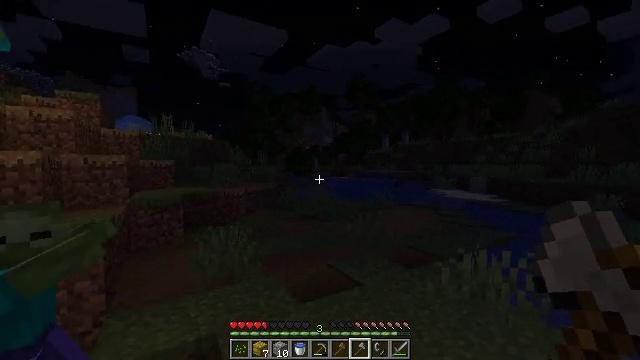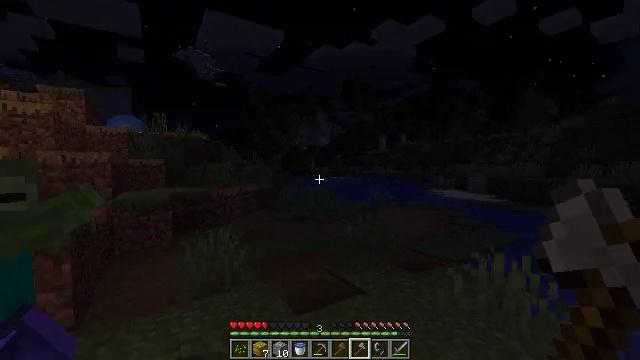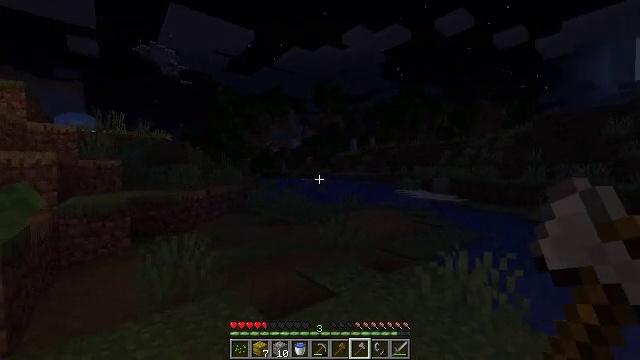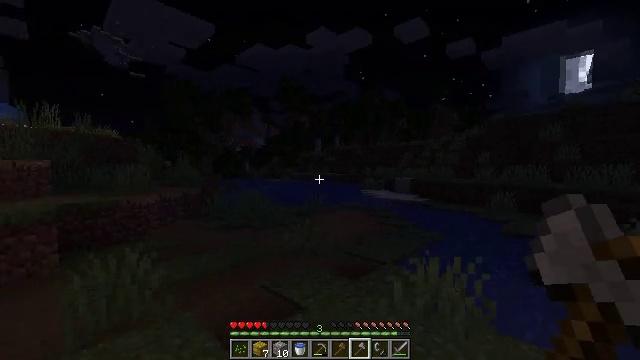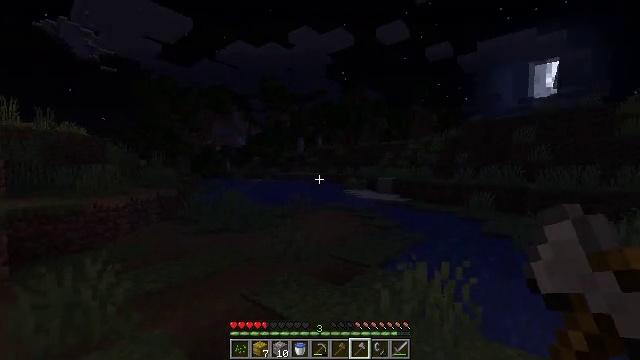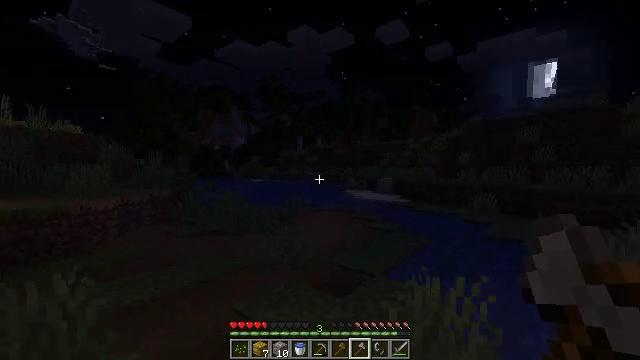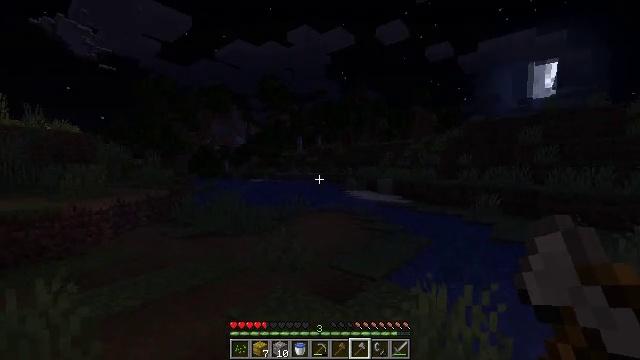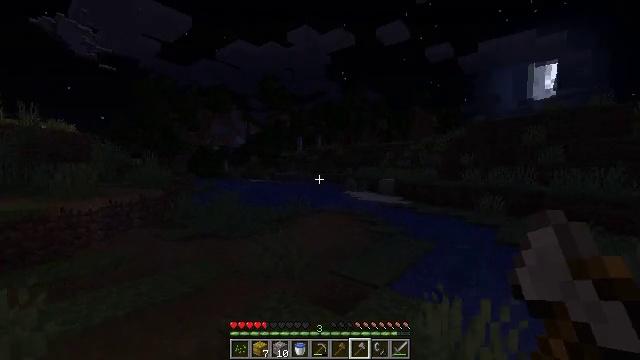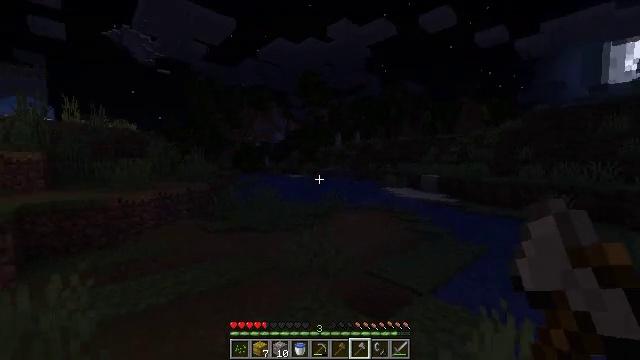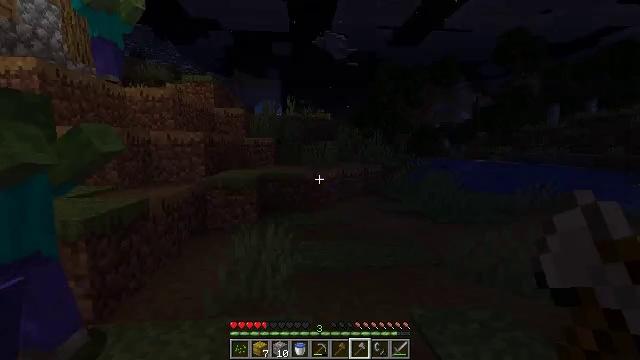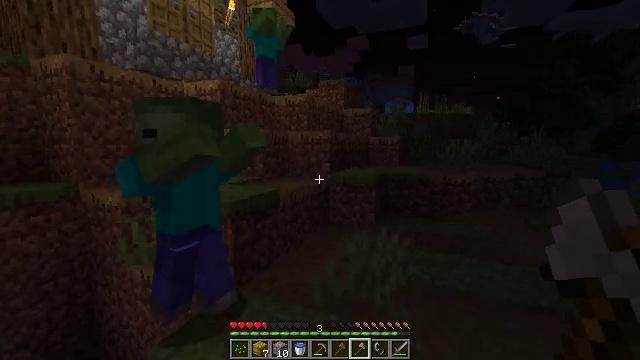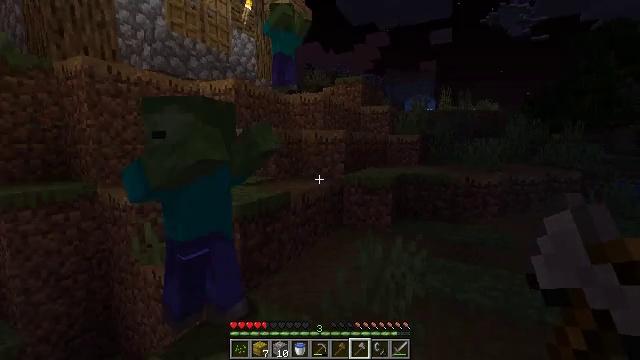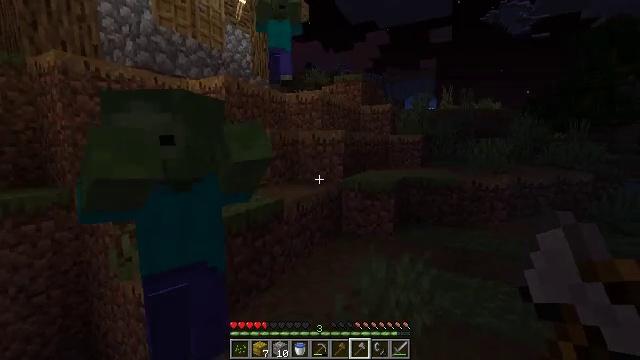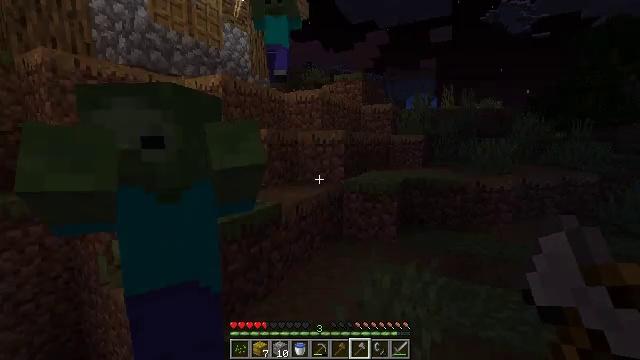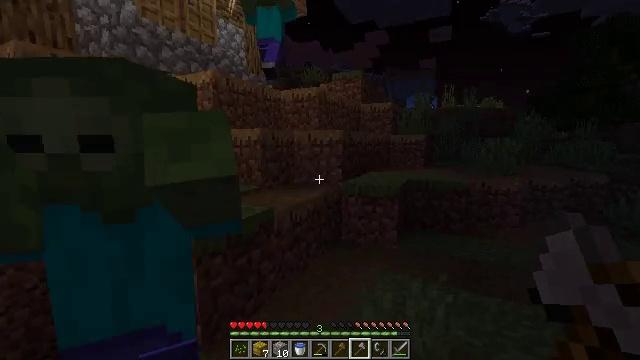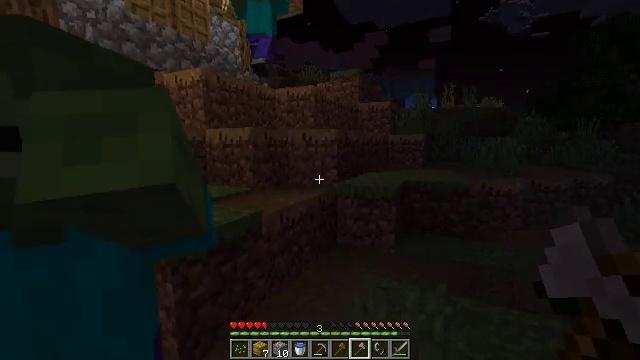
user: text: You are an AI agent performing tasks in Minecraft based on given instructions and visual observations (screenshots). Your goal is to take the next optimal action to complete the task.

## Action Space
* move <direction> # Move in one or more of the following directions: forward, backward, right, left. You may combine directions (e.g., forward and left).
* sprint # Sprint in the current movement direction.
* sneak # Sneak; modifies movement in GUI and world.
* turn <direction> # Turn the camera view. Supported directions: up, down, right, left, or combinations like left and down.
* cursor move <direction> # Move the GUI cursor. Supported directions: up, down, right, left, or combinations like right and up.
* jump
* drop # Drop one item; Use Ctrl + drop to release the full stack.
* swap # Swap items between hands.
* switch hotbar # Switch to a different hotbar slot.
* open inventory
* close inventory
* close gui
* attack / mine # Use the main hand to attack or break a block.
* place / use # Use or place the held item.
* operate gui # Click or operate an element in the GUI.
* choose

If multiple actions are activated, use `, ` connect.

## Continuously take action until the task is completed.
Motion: motion action
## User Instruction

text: Collect the yellow bed from its place.
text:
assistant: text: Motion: move forward
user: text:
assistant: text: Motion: move forward, turn right
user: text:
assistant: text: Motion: move forward, turn right
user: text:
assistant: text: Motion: move forward, turn right
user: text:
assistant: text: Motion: move forward
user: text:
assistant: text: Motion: move forward
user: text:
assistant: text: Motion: move forward
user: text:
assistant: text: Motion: move forward, turn left and down
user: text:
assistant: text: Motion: move forward, turn left and down
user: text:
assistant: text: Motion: move forward, turn left
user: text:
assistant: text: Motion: move forward, turn left
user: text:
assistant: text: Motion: move forward
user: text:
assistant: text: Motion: move forward
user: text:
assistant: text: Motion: move forward and move right
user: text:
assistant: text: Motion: move forward and move right
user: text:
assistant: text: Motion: move forward and move right
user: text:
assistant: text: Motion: move forward and move right
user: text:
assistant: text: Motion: move forward and move right
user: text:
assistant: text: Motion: move forward and move right
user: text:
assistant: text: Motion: move forward and move right
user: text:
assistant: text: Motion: move forward and move right
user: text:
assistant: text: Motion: move forward and move right
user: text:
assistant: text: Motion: move forward and move right
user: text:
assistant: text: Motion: move forward and move right
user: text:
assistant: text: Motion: move forward and move right
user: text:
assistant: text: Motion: move forward and move right
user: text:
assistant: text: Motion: move forward and move right
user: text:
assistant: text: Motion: move forward and move right
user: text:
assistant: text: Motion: move forward and move right
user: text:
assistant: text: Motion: move forward and move right